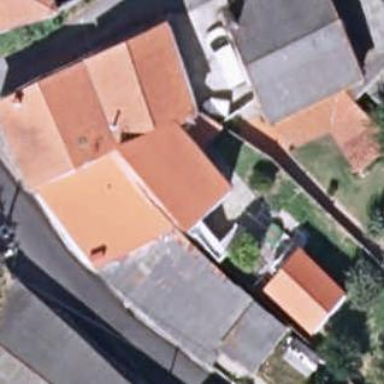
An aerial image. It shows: Simple house.